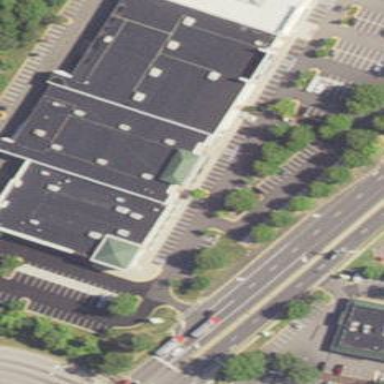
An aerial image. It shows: Retail building.